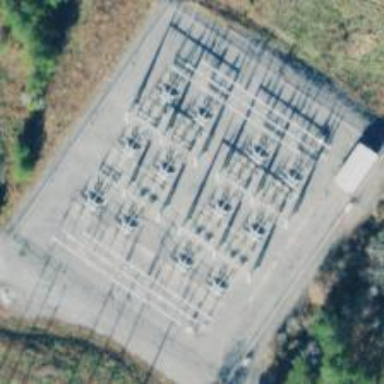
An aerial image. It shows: Substation for switching power equipment surrounded by fence.